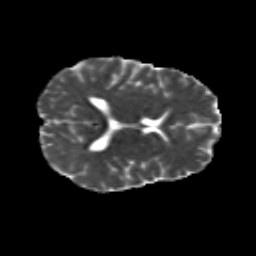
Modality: MD
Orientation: axial
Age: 29
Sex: male
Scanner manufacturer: siemens
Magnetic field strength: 3 T
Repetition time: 8.8 s
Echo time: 0.085 s